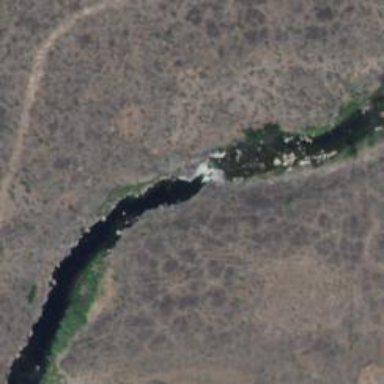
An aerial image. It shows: There is isolated rapid.